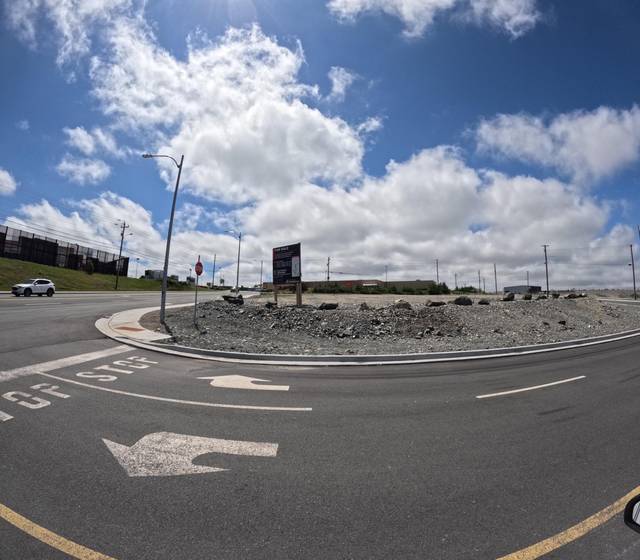
Region: Canada
Coordinates: 47.556, -52.782